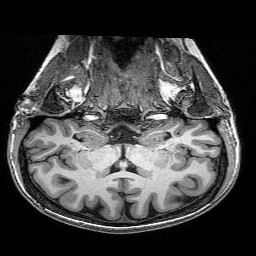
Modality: T1w
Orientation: sagittal
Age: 23
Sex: female
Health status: healthy
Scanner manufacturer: siemens
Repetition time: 2.53 s
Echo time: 0.00332 s